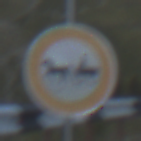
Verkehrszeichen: VerbotGespannfuhrwerke
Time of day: SunriseSunset
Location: Outdoor (RoadRail)
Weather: Clear
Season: NotSpecified
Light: Natural